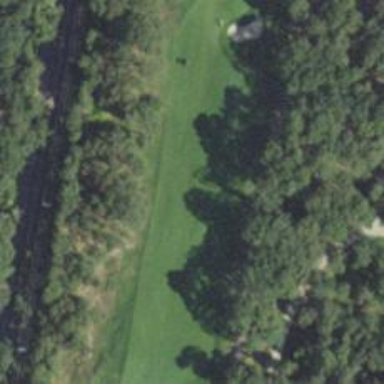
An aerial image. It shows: View of golf hole.